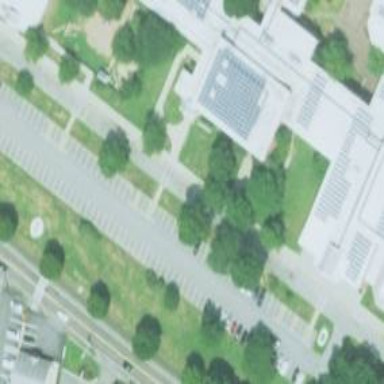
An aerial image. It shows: Parking space.